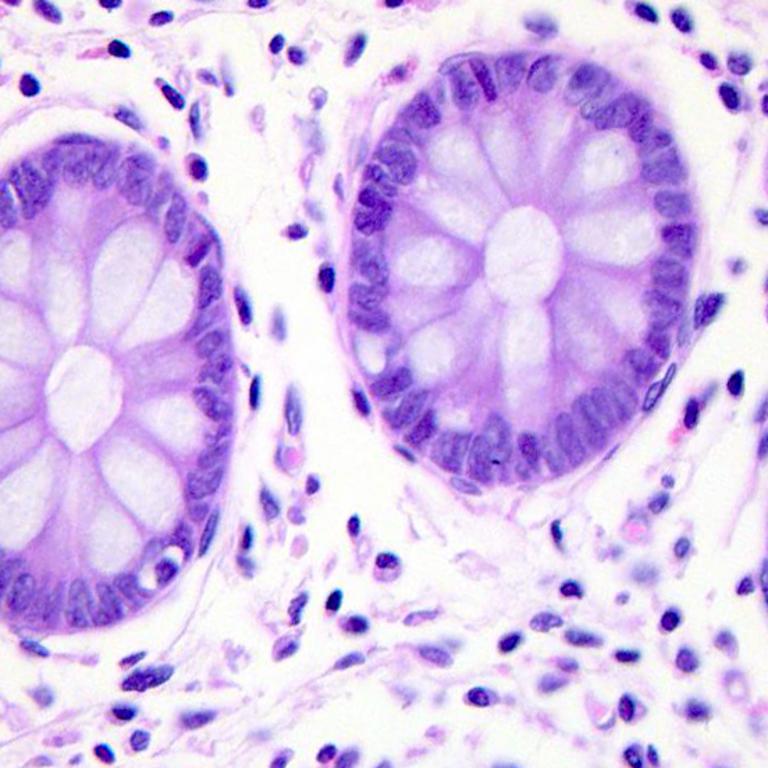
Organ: colon
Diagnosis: benign